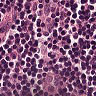
Metastatic tissue present: no